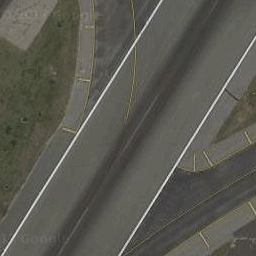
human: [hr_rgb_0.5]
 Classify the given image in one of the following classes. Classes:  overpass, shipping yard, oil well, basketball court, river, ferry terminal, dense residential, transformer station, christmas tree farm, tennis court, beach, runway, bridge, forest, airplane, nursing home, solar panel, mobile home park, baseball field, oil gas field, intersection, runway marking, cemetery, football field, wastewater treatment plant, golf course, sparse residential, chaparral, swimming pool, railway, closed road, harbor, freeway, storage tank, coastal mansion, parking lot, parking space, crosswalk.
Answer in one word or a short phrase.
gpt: runway